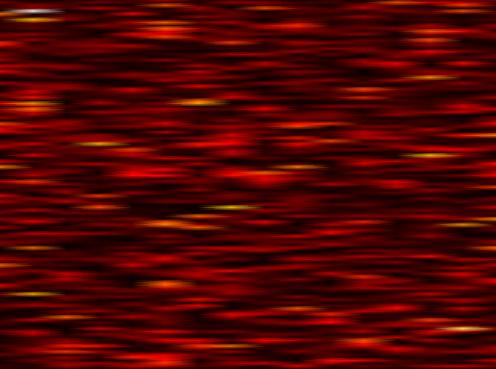
Label: OFDM